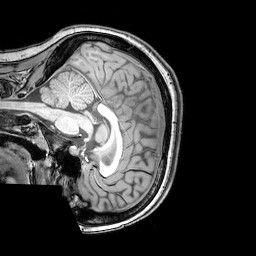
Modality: T1w
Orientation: sagittal
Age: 22
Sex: female
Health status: healthy
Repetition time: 0.081 s
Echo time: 0.037 s